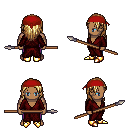
a pixel art fantasy rpg character, male body template, human, dark skin, red robe, magenta pants, blonde long hairstyle, red bandana, gold boots, spear, four views (front, back, left, right), 2x2 character sprite sheet, small pixel art, hard edges, no anti-aliasing